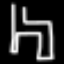
Label: chair